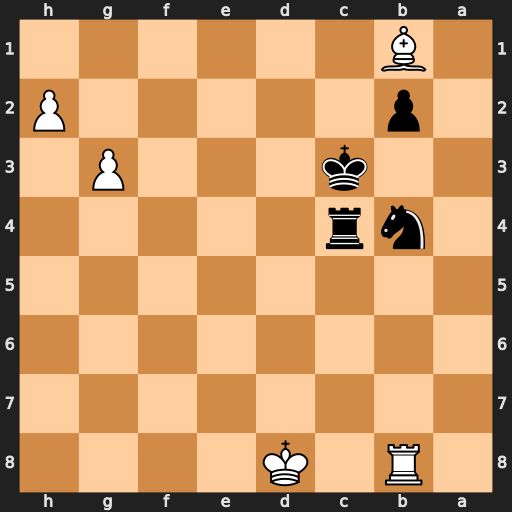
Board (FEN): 1R1K4/8/8/8/1nr5/2k3P1/1p5P/1B6
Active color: b
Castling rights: -
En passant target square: -
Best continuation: Nc6+ Ke8 Nxb8